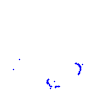
Particle: proton